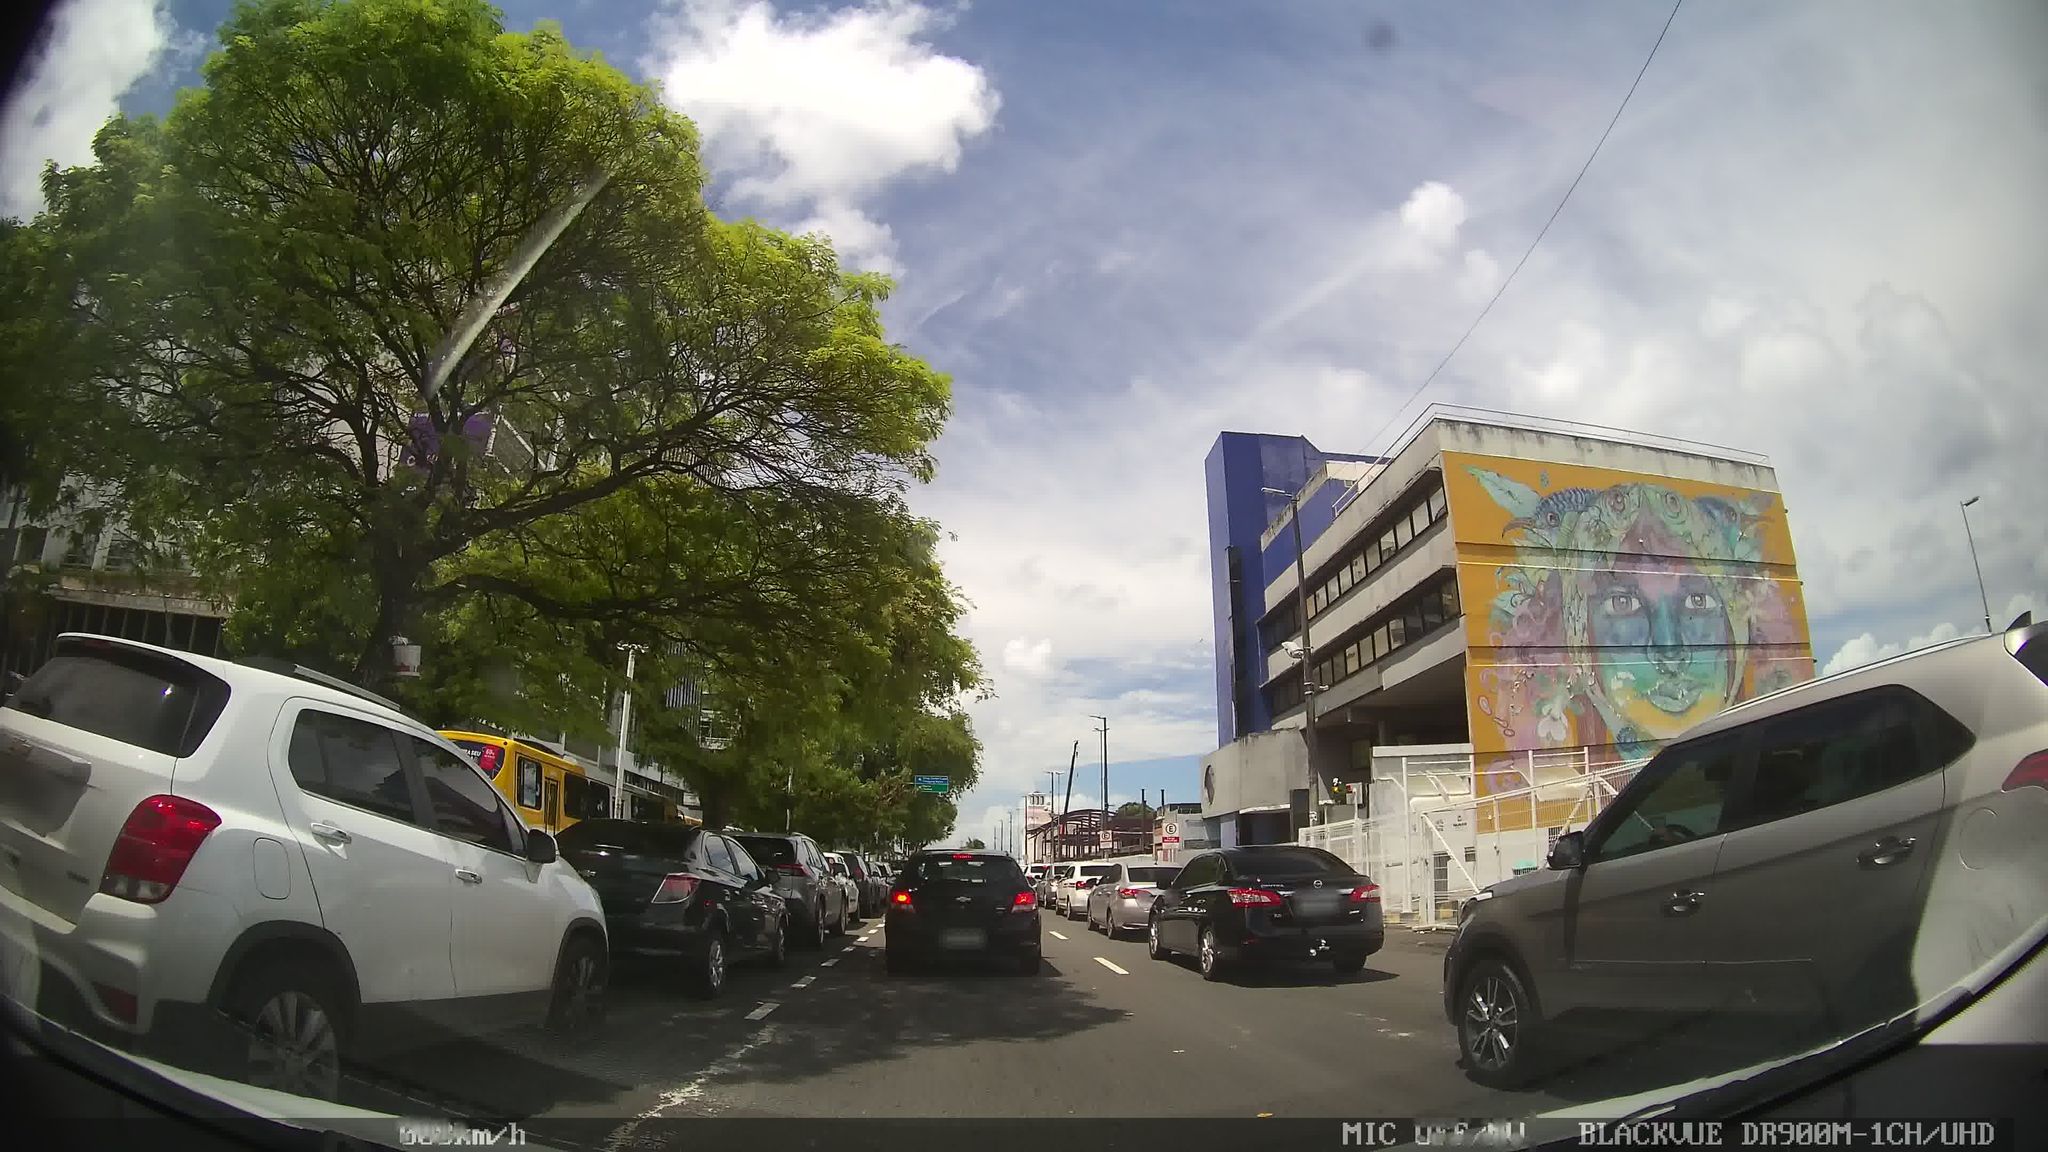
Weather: cloudy
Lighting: day
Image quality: good
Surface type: driving surface
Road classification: primary
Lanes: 2
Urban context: urban centre
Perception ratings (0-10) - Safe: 4.74, Lively: 6.16, Beautiful: 5.51, Boring: 6.91, Depressing: 4.42, Wealthy: 6.52